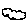
Label: cloud